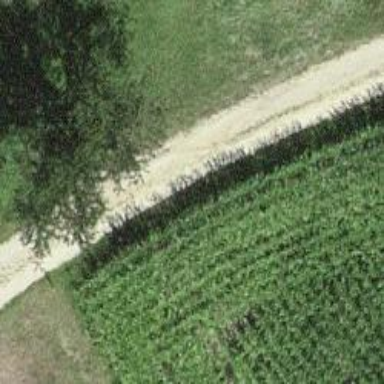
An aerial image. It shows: Track with fine gravel surface of the highest grade level.